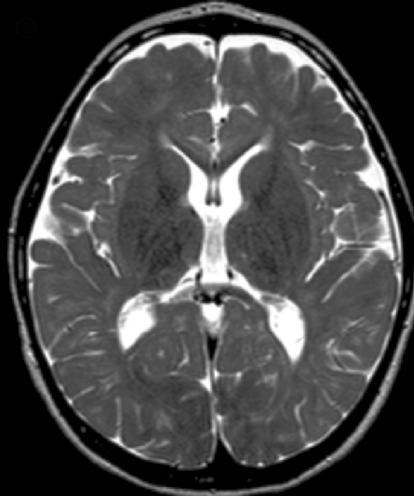
Label: notumor